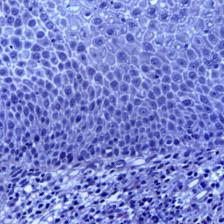
Diagnosis: OSCC